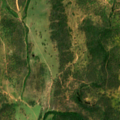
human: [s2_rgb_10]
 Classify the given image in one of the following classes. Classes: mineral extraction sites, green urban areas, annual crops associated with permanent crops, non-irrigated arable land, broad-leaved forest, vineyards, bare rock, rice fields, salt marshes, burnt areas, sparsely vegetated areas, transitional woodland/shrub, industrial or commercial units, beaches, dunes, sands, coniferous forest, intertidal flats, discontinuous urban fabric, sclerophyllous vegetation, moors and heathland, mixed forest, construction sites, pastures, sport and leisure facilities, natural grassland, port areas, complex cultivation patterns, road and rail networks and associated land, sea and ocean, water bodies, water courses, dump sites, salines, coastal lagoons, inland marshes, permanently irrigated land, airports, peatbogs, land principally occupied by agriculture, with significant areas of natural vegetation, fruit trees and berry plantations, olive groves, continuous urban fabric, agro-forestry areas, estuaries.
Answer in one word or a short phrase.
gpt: continuous urban fabric